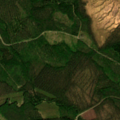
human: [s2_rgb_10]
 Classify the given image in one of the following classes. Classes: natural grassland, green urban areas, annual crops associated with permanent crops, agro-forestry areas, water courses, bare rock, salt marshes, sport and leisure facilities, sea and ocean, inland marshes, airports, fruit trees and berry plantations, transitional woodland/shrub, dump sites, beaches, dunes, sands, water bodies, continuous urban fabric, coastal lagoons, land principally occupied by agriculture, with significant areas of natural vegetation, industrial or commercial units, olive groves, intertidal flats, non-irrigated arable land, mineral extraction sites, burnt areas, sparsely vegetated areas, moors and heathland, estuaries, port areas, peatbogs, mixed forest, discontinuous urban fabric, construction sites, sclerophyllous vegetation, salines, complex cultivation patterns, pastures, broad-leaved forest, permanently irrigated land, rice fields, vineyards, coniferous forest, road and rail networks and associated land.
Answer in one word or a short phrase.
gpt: coniferous forest, mixed forest, transitional woodland/shrub